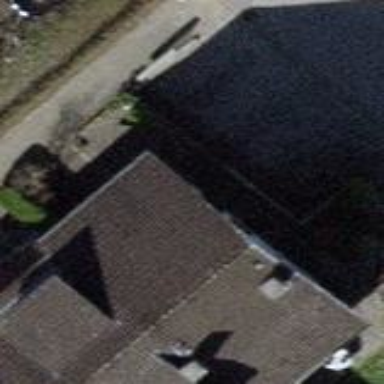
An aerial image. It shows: Terrace-style building with gabled roof.